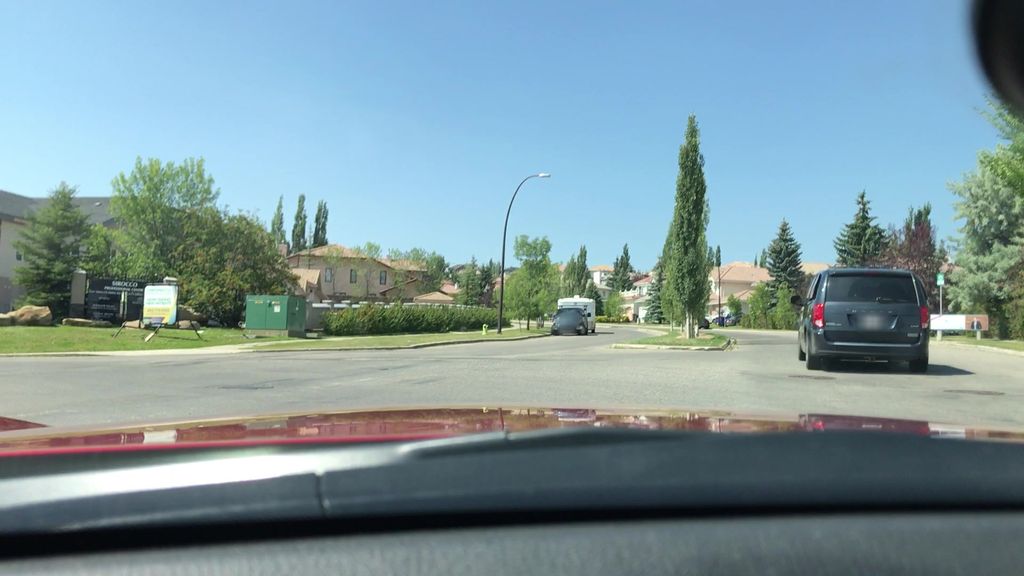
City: calgary